Question: I am working on a shiny app that is intended to help students. It generates solution for each student with some equations using student specific input values.
The problem is that the MathJax equations are rendered as regular text, see the minimal example and this image:

- 'rmarkdown''solu_template.Rmd''params$student'- 'ui'
Reactive, dynamically changing MathJax elements are feasible as <URL> shows. However, I would like to use more complex files and keep the convenience of preparing the solution template as an 'rmarkdown' file.
- 'render()''ui'- 'readLines()''htmlOutput'
All ideas, suggestions are welcome!
'''
library(shiny)
library(markdown)
shinyApp(
ui = fluidPage(
selectInput("student", "Student:",
choices = c("Student1", "Student2", "Student3")),
actionButton("show_solu", "Run!"),
hr(),
withMathJax(),
htmlOutput("solu")
),
server = function(input, output, session) {
output$solu <- eventReactive(input$show_solu, {
rmarkdown::render("solu_template.Rmd",
quiet = F, clean = F,
params = list(student = input$student))
solu <- renderMarkdown("solu_template.knit.md")
}
)
}
)
'''
'''
---
title: "Solution"
params:
student: Student1
output:
html_document:
theme: readable
---
'''{r, echo = FALSE}
S = list(Student1 = 1, Student2 = 2, Student3 = 3)
s = S[[params$student]]
'''
## Heading
Student dependent initial value:
$s = 'r s'$
Some nice reasoning which yields to this equation:
$R = s^2 + \sqrt{2} = 'r signif(s^2 + sqrt(2), 3)'$
'''
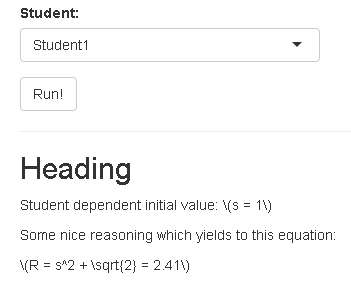
Answer: Here is the solution with the 'renderMarkdown()' approach:
The following line should be added to the html code generated by 'renderMarkdown()', this way the browser will know that the output should be rendered considering MathJax elements:
'''
"<script>MathJax.Hub.Queue(["Typeset", MathJax.Hub]);</script>"
'''
Regarding the above example, this should be added to the end of the 'server' function of :
'''
solu = paste(solu, "<script>MathJax.Hub.Queue(["Typeset", MathJax.Hub]);</script>")
'''